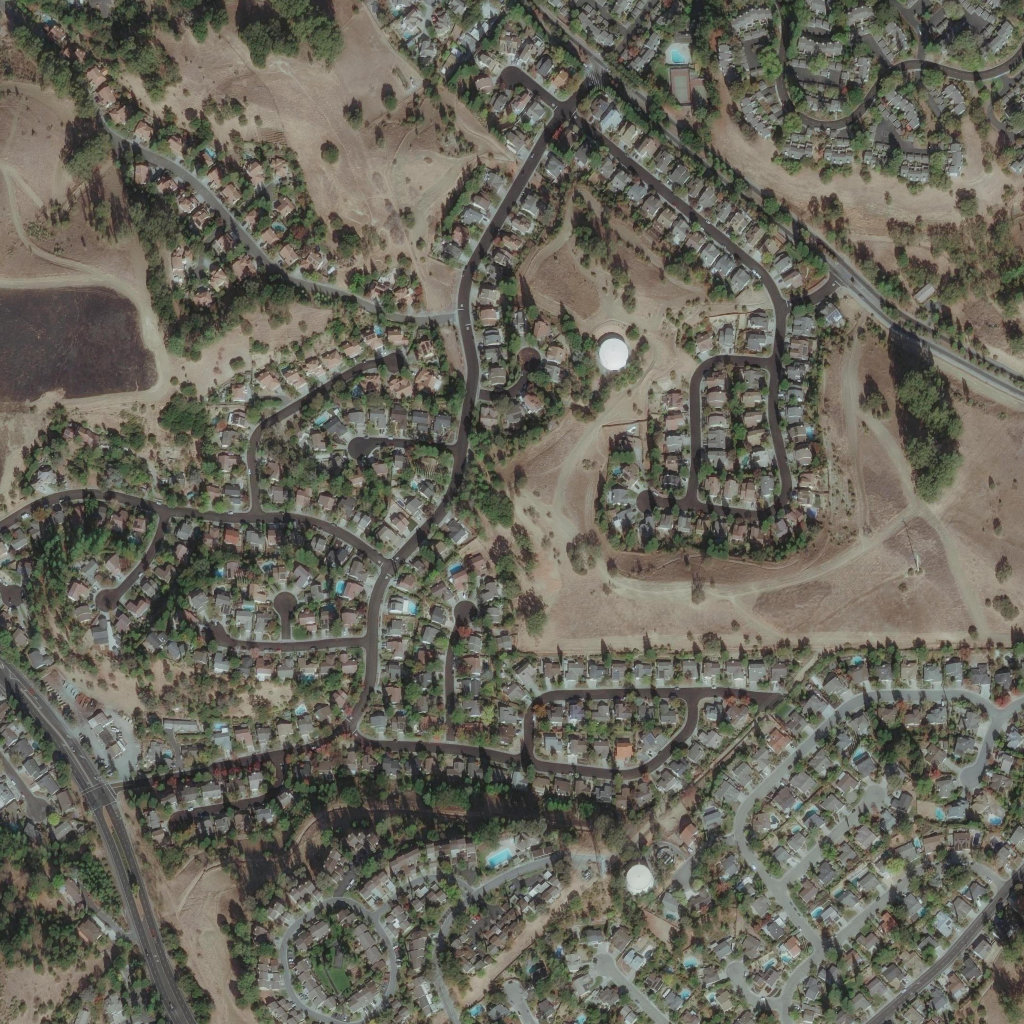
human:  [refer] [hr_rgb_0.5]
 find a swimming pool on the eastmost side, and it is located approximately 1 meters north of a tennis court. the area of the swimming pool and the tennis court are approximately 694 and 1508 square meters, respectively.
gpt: <box>[[64, 3, 68, 6, 0]]</box>

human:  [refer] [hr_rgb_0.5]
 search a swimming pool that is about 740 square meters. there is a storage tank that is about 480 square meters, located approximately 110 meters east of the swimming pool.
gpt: <box>[[46, 81, 51, 85, 0]]</box>

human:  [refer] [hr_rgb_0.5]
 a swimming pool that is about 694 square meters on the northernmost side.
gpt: <box>[[64, 3, 68, 6, 0]]</box>